Question: Is there a plugin that has similar behavoir like the Facebook tagging?
Whats so special about this, is that it features:
- -

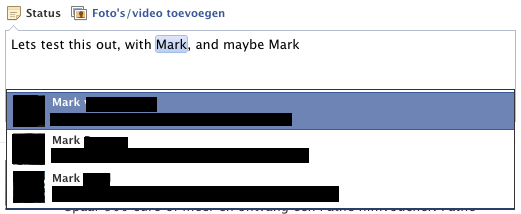
Answer: you can use jquery mention inputs <URL> its similar to facebook mentions
or you can use jquery sew <URL>